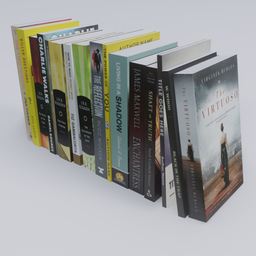
Label: tools